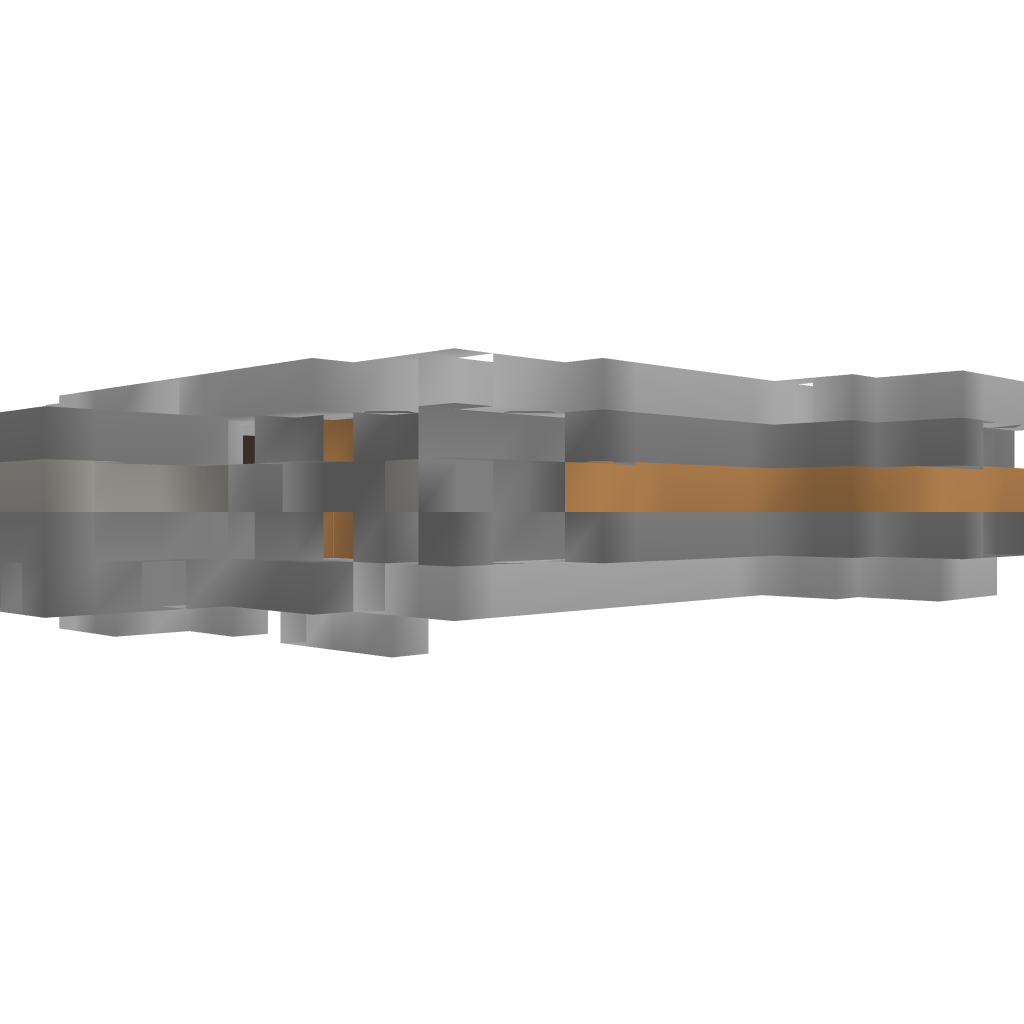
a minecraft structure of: Movecraft Ship USS Defiant